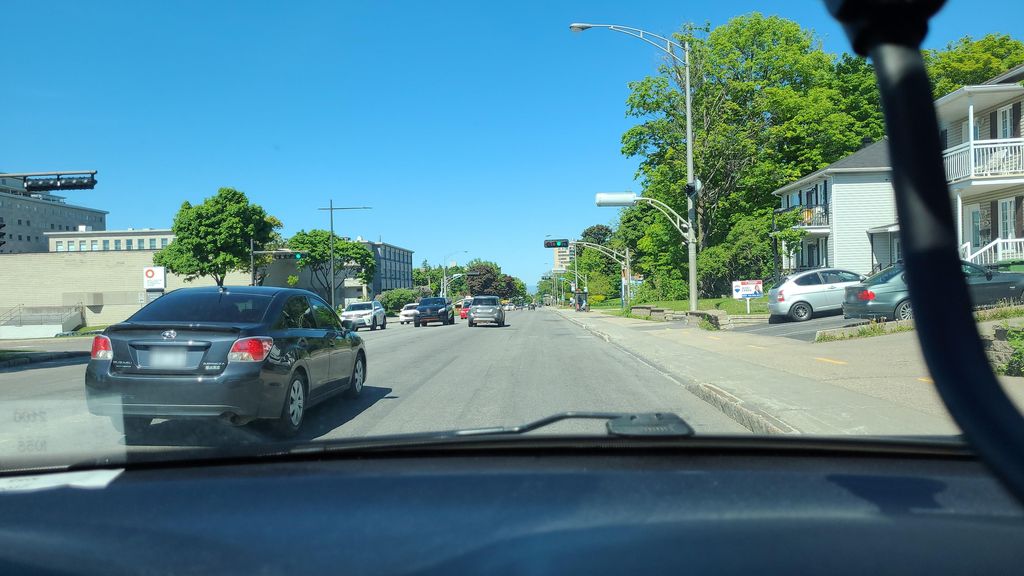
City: quebec_city